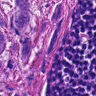
Metastatic tissue present: yes